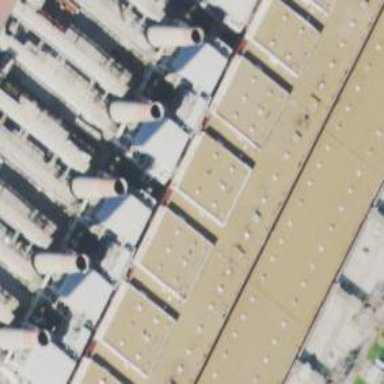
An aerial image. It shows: Steam turbine generator.